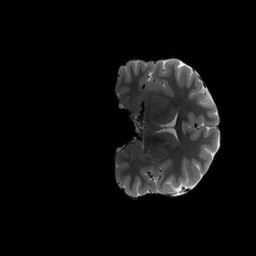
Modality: T2w
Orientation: coronal
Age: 30
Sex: female
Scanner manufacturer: siemens
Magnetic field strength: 3 T
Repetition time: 3.2 s
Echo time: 0.564 s